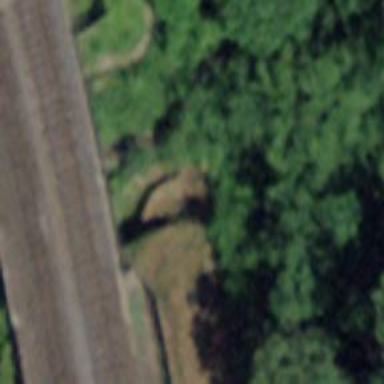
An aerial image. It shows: Road with steps.